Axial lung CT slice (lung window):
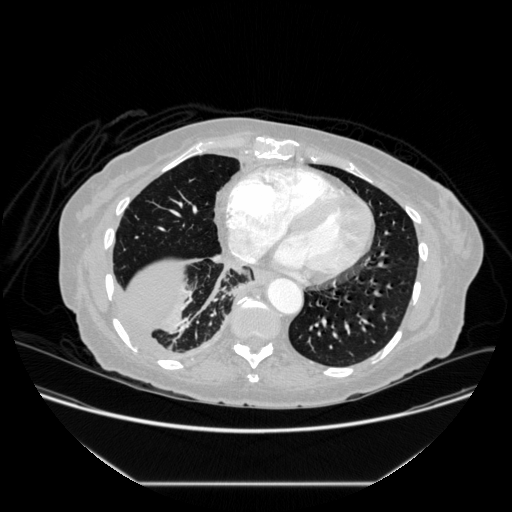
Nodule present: no